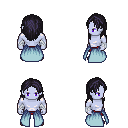
a pixel art fantasy rpg character, male body template, dark elf, purple skin, overskirt, red pants, raven long hairstyle, white cloth bandages, maroon shoes, four views (front, back, left, right), 2x2 character sprite sheet, small pixel art, hard edges, no anti-aliasing